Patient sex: F
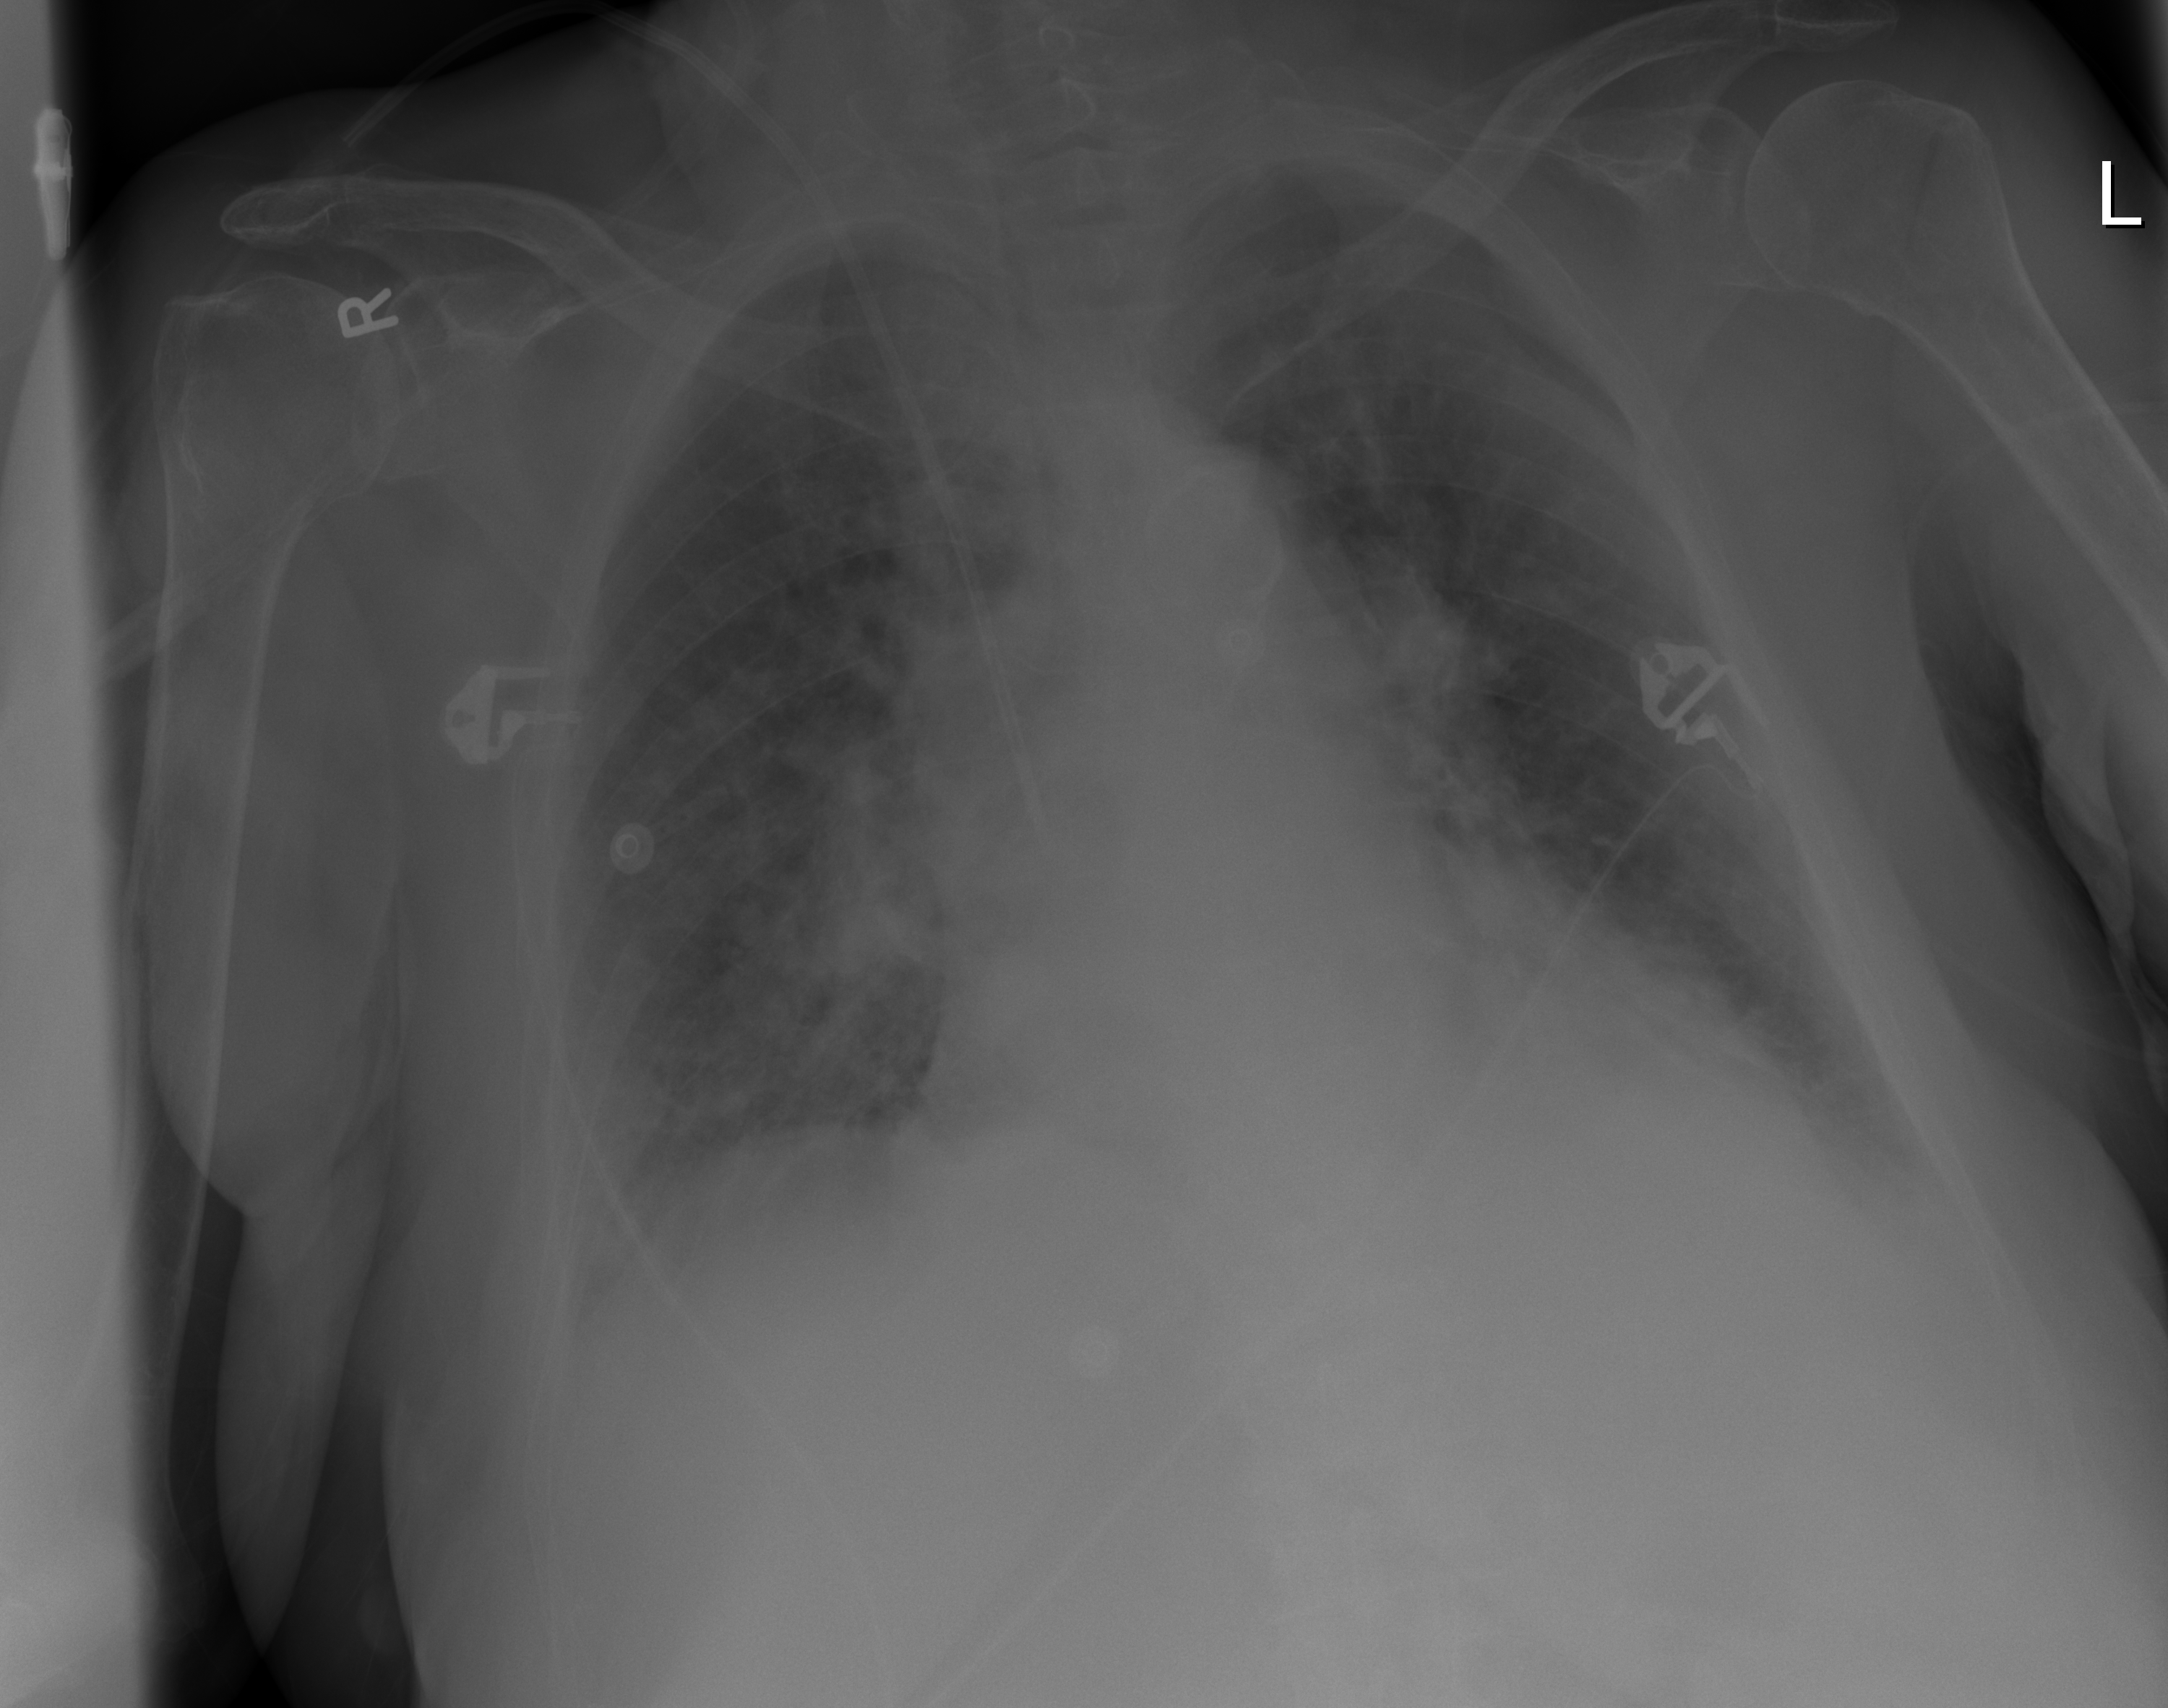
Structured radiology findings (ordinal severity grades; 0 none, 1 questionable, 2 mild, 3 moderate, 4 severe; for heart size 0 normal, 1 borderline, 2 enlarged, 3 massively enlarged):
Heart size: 1
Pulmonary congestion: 2
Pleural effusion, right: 1
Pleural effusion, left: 1
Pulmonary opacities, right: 0
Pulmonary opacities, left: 0
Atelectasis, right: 0
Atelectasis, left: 0